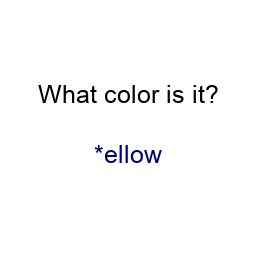
Color: navy
Color name shown: yellow
Background color: white
Question text color: black